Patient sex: F
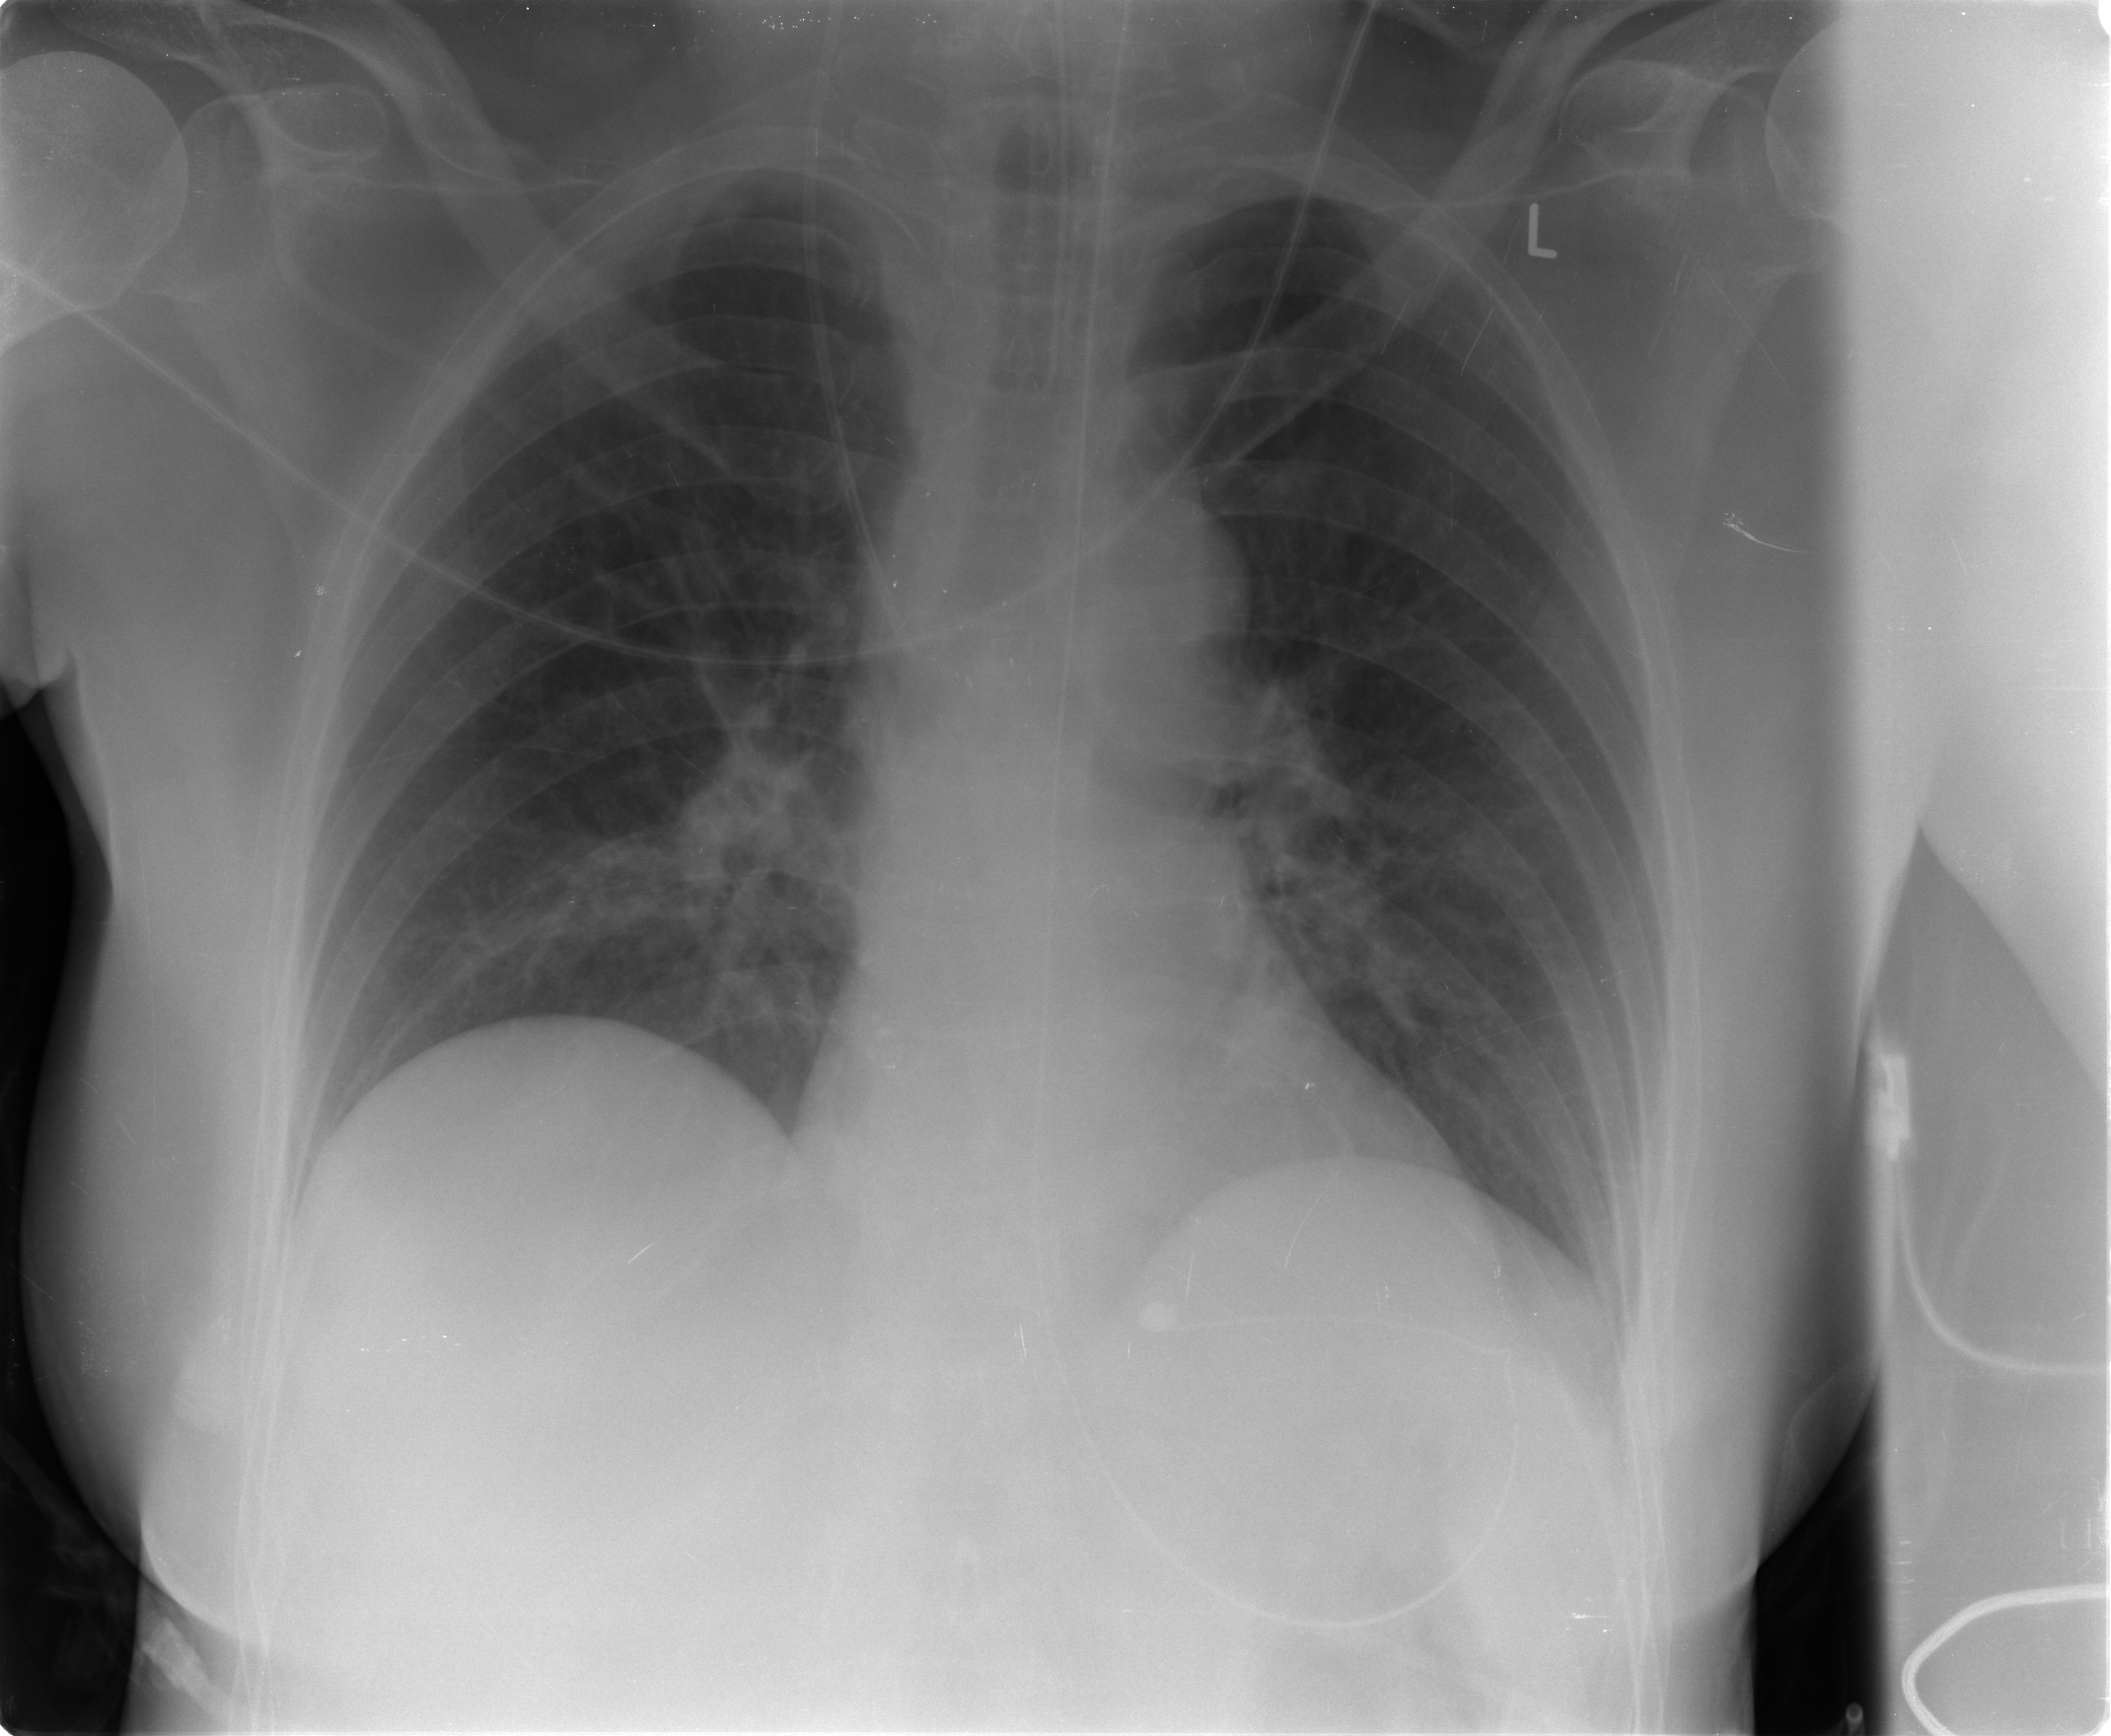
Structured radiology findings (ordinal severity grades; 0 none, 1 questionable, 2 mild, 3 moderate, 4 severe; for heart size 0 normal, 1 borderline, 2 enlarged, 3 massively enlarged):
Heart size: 0
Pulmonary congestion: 0
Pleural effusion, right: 0
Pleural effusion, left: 0
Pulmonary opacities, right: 0
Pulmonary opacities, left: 0
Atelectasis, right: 2
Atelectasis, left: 0